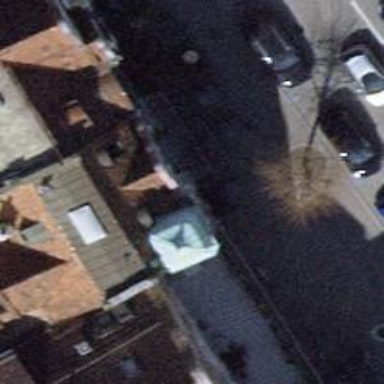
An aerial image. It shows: Fast food establishment.